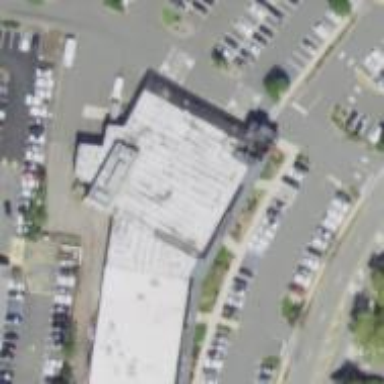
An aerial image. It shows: Supermarket.